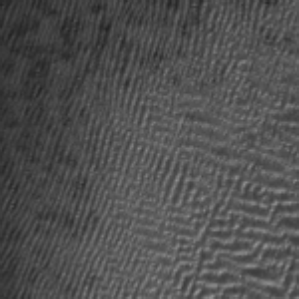
Label: frost